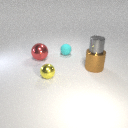
small cyan rubber sphere to the right of large red metal sphere